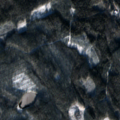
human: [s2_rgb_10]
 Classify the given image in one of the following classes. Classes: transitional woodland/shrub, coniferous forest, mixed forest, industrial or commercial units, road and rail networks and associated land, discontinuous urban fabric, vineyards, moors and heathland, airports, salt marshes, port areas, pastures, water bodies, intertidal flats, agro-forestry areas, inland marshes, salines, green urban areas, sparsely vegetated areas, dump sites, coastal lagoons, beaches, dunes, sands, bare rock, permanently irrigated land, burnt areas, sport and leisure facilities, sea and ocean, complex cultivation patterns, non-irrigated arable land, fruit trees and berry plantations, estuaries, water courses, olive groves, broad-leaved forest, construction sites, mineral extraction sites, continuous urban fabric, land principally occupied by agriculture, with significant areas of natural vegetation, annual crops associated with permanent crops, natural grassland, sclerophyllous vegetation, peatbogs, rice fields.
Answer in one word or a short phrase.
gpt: coniferous forest, mixed forest, transitional woodland/shrub